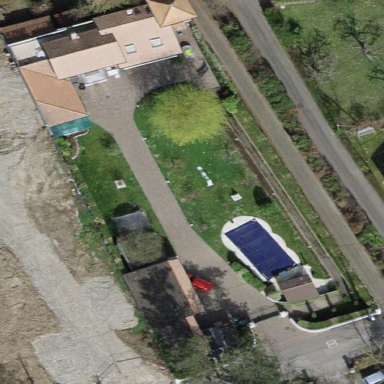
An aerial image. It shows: Garden surrounded by fence.